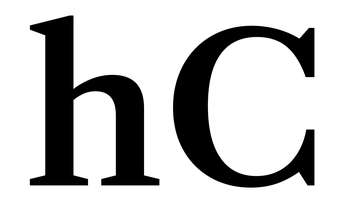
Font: LibreCaslonText_SemiBold